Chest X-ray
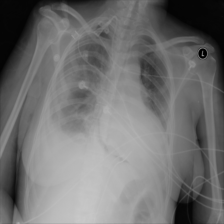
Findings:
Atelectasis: negative
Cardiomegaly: negative
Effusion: positive
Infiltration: negative
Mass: negative
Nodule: negative
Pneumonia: negative
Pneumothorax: negative
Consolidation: negative
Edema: negative
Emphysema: negative
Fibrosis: negative
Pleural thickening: negative
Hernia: negative